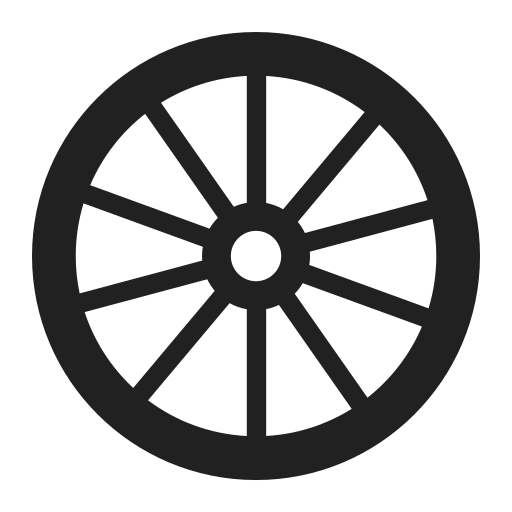
wheel high contrast